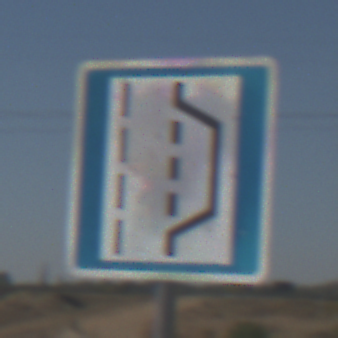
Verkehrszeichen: NothalteUndPannenbucht
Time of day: Midday
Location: Outdoor (RoadRail)
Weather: Clear
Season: Summer
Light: Natural